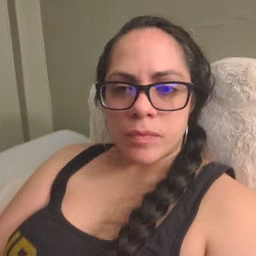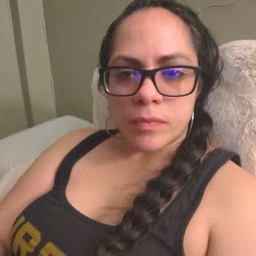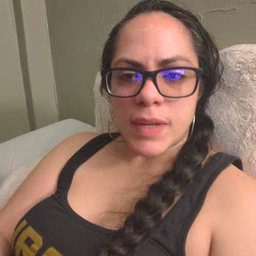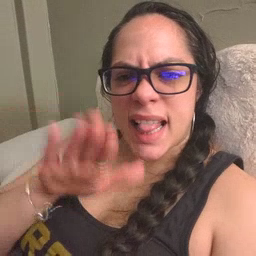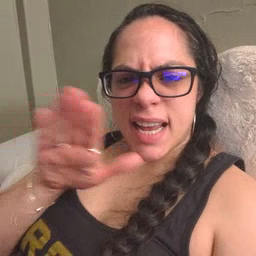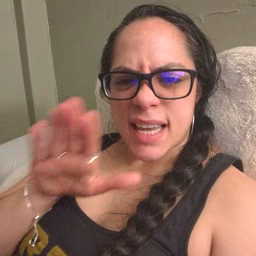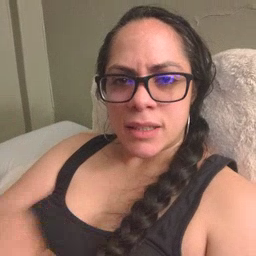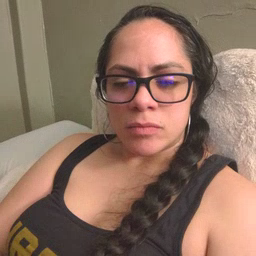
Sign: clean